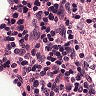
Metastatic tissue present: no